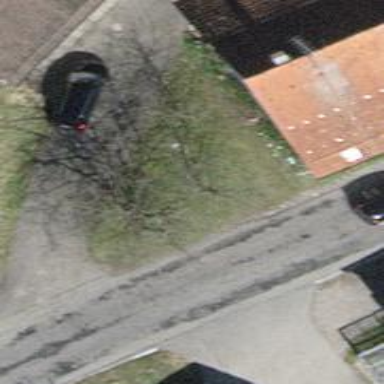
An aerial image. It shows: Urban tree adding natural touch to the cityscape.